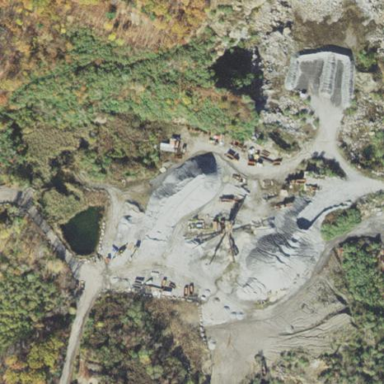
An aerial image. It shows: Quarry used for mining aggregate resources.